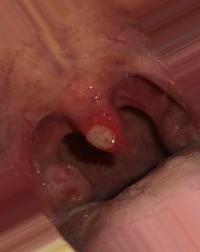
Condition: Mouth Ulcer